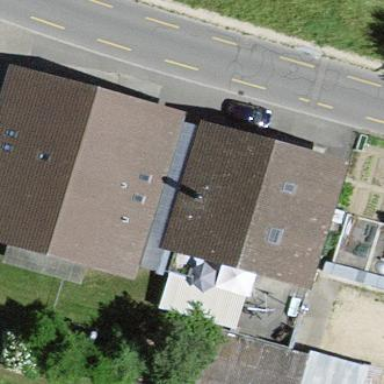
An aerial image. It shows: Residential building.